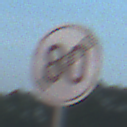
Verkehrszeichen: EndeGeschwindigkeit80
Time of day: SunriseSunset
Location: Outdoor (Nature)
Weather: PartlyCloudy
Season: NotSpecified
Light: Natural